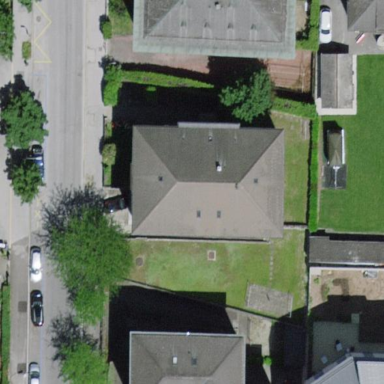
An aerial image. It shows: Hipped roof on apartment building.